Question: I am trying to figure out what is happening on <URL>, I the input stream for the response body is null. Can someone help me understand what's going on here?
The plaintext request:
'''
GET /oca_ReportViewer.aspx?ReportName=District_and_Statutory_County_Court/DSC_Civil_Family_Activity_Detail_N.rpt&ddlFromMonth=9&ddlFromYear=2010&txtFromMonthField=@FromMonth&txtFromYearField=@FromYear&ddlToMonth=10&ddlToYear=2010&txtToMonthField=@ToMonth&txtToYearField=@ToYear&ddlCountyPostBack=0&txtCountyPostBackField=@CountyID&chkAggregateMonthlyReport=0&export=1625 HTTP/1.1
Accept: text/html, application/xhtml+xml, image/jxr, */*
Referer: http://card.txcourts.gov/ReportSelection.aspx
Accept-Language: en-US
User-Agent: Mozilla/5.0 (Windows NT 10.0; WOW64; Trident/7.0; rv:11.0) like Gecko
Accept-Encoding: gzip, deflate
Host: card.txcourts.gov
Connection: Keep-Alive
Cache-Control: no-cache
Cookie: ASP.NET_SessionId=j0tgci45qj3t1uqygrvkqz55
'''
The code so far:
'''
import java.io.{BufferedOutputStream, FileOutputStream, FileWriter, InputStream}
import scalaj.http._
object Downloader extends App {
val url = "http://card.txcourts.gov/oca_ReportViewer.aspx"
val keys: Map[String, String] = Map (
("ReportName", "District_and_Statutory_County_Court/DSC_Civil_Family_Activity_Detail_N.rpt"),
("ddlFromMonth", "9"),
("ddlFromYear", "2010"),
("txtFromMonthField", "@FromMonth"),
("txtFromYearField", "@FromYear"),
("ddlToMonth", "10"),
("ddlToYear", "2010"),
("txtToMonthField", "@ToMonth"),
("txtToYearField", "@ToYear"),
("ddlCountyPostBack", "0"),
("txtCountyPostBackField", "@CountyID"),
("chkAggregateMonthlyReport", "0"),
("export", "1625")
)
//println(keys)
val heads: Map[String, String] = Map (
("Accept", "text/html, application/xhtml+xml, image/jxr, */*"),
("Accept-Encoding", "gzip, deflate"),
("Accept-Language", "en-US"),
("Cache-Control", "no-cache"),
("Connection", "Keep-Alive"),
("Cookie", "ASP.NET_SessionId=j0tgci45qj3t1uqygrvkqz55"),
("Host", "card.txcourts.gov"),
("Referer", "http://card.txcourts.gov/ReportSelection.aspx"),
("User-Agent", "Mozilla/5.0 (Windows NT 10.0; WOW64; Trident/7.0; rv:11.0) like Gecko")
)
def parse(status: Int, headers: Map[String, IndexedSeq[String]], inputStream: InputStream): Unit = {
val output = new BufferedOutputStream(new FileOutputStream("test.xls"))
val bytes = new Array<URL> //1024 bytes - Buffer size
//println(status)
//println(headers)
Stream
.continually (inputStream.read(bytes))
.takeWhile (-1 !=)
.foreach (read=>output.write(bytes,0,read))
output.close()
}
val response: HttpResponse<URL>
println(response.isSuccess)
}
'''
If anyone can help me, I would greatly appreciate it! I just need to have the response saved to a .xls file. And if you have time, I also can't seem to find where the browser is picking up the session id, so that would be really helpful to find out as well.
EDIT:
I can see that the excel data is actually being sent, check out this stream follow using wireshark:

Thanks!
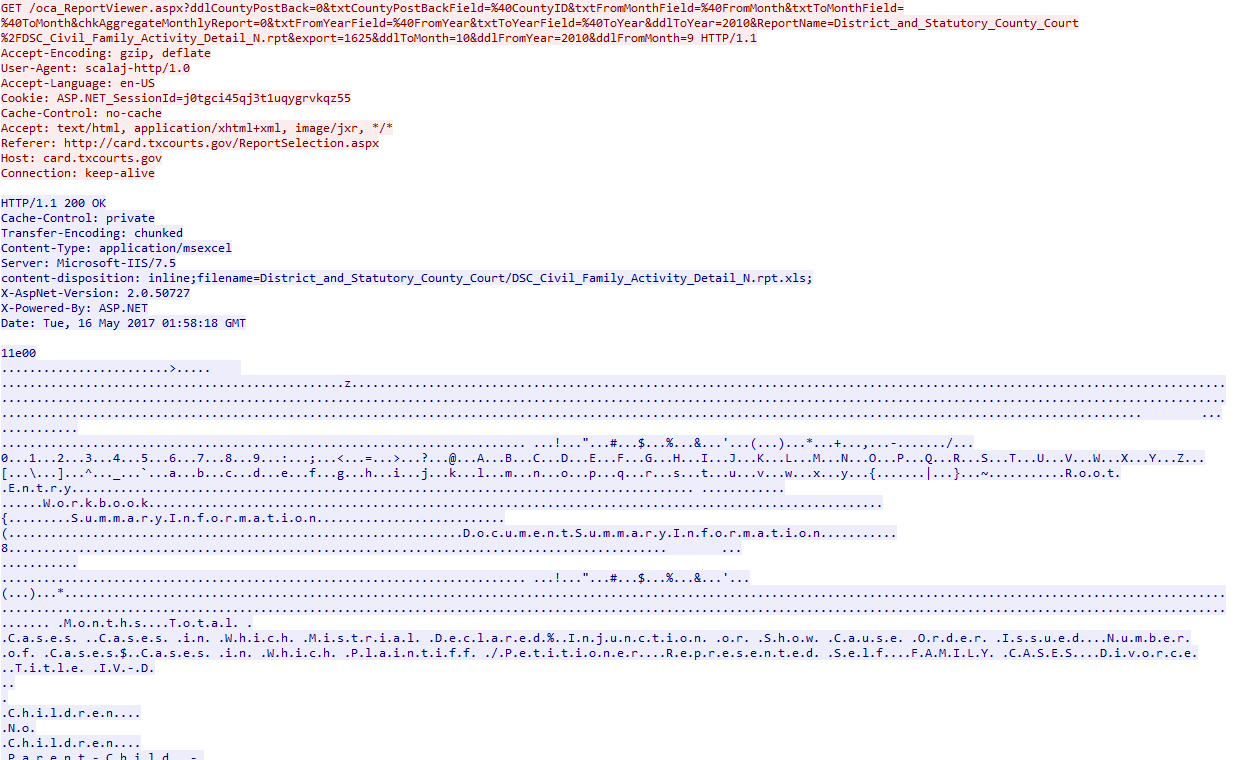
Answer: Ok, not really sure why my stream was going null, but I changed the code to just close the output stream when it hit the exception. I know this is silly, but it worked and the file is downloaded completely. If anyone else knows a better explanation, I'd appreciate it!
Here's the new parse function:
'''
def parse(status: Int, headers: Map[String, IndexedSeq[String]], inputStream: InputStream): Unit = {
val output = new BufferedOutputStream(new FileOutputStream(filename))
try {
Iterator
.continually (inputStream.read)
.takeWhile (-1 !=)
.foreach (output.write)
}
catch {
case _: Throwable => output.close()
}
finally{
output.close()
}
}
'''